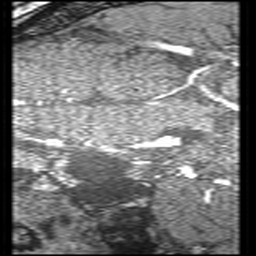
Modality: angio
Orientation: sagittal
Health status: ill
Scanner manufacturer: siemens
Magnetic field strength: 3 T
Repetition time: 0.021 s
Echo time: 0.00358 s